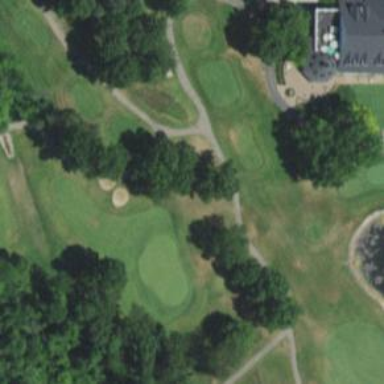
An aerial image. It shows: Path for both roads and golfers.